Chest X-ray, AP view. Patient: 24 years old, sex F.
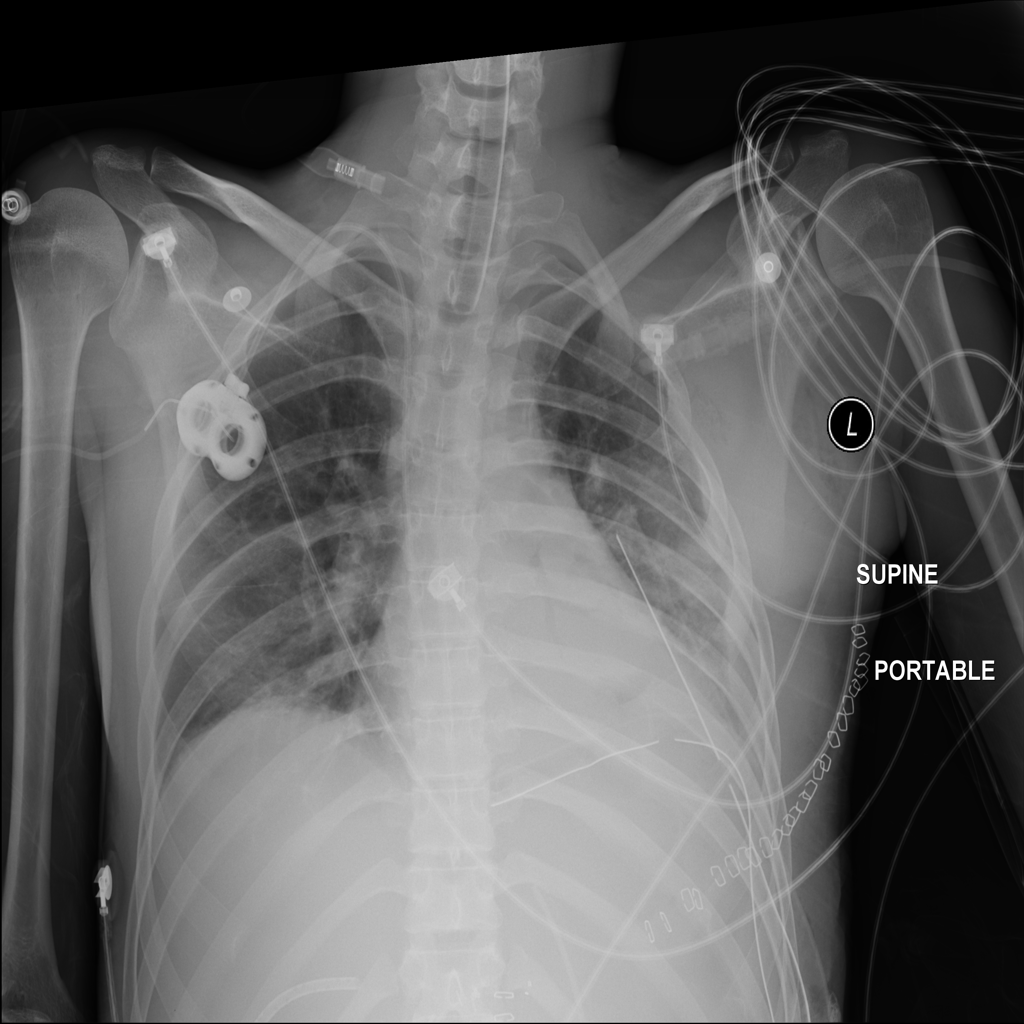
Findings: Atelectasis, Consolidation